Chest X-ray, AP view. Patient: 58 years old, sex M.
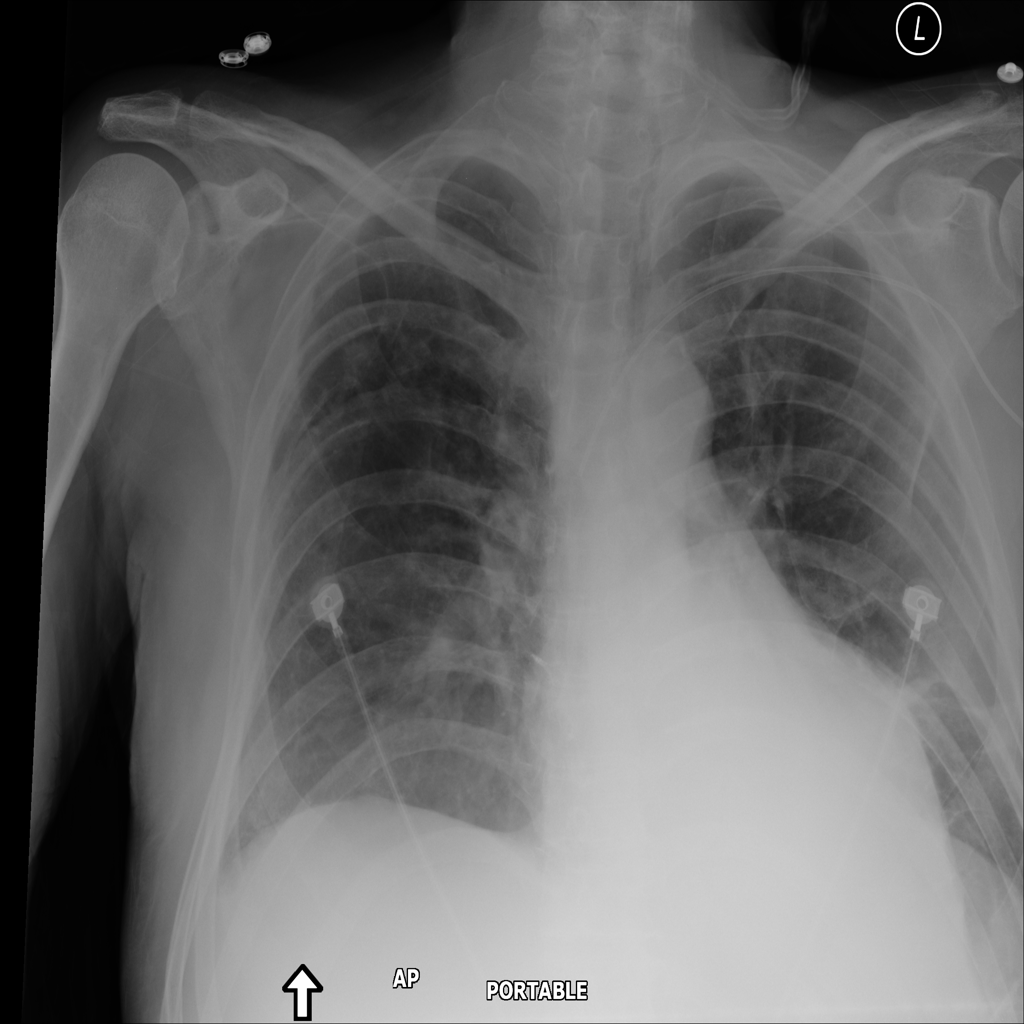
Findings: Atelectasis